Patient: sex F, age 58
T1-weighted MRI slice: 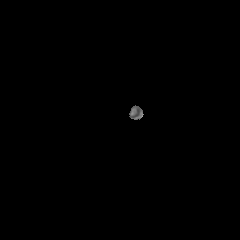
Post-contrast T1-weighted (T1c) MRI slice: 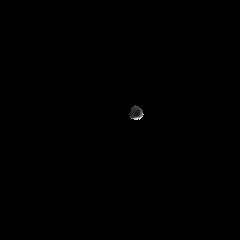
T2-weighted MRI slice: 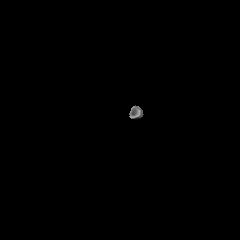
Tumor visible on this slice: no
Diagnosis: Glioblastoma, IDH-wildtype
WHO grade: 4